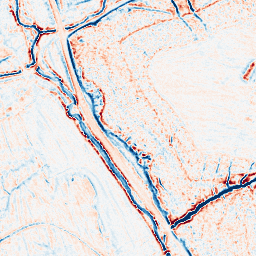
Category: edge_preserving
Decomposition family: bilateral
Decomposition parameters: d: 9
sigma_color: 50
sigma_space: 75
Upsampling method: bicubic
Upsampling parameters: scale: 2
Upsampling scale: 2